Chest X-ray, PA view. Patient: 58 years old, sex M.
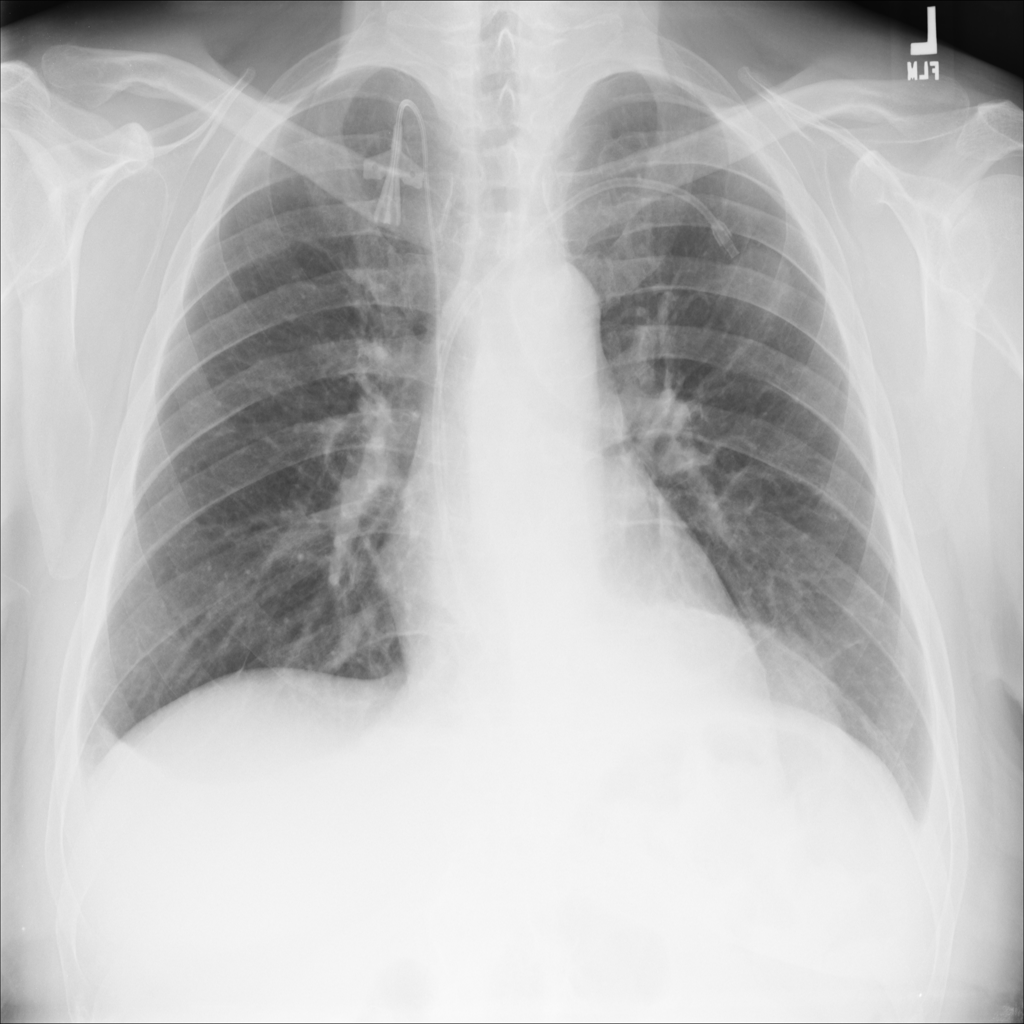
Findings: Effusion, Infiltration